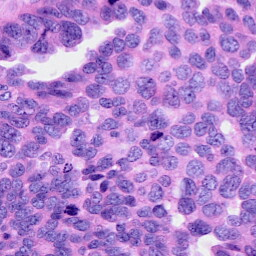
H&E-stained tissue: Ovarian